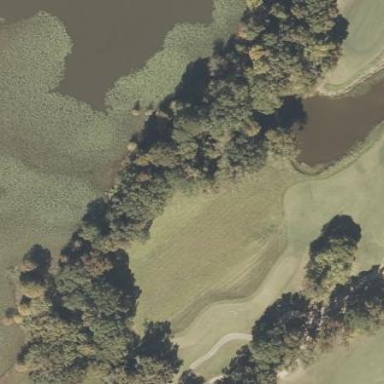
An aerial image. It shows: Rough area in golf course.